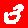
Digit: 3